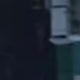
Vehicle type: Car